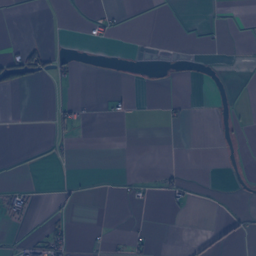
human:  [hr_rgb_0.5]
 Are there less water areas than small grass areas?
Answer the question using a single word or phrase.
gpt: no

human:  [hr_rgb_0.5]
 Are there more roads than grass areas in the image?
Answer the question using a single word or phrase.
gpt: no

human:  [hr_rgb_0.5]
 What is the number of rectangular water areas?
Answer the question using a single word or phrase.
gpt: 4

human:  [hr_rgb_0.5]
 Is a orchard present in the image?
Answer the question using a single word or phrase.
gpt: yes

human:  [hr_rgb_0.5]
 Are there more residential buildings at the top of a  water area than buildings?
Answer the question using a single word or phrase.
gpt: no

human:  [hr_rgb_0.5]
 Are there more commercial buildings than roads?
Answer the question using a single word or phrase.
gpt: no

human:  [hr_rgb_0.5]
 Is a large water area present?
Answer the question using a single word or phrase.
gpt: yes

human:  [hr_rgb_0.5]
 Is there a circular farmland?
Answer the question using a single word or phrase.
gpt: no

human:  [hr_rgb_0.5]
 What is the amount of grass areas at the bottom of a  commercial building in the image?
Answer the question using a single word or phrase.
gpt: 62

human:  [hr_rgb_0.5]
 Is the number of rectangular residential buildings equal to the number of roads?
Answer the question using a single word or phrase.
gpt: no

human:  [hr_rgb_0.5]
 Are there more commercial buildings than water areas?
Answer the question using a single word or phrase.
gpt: no

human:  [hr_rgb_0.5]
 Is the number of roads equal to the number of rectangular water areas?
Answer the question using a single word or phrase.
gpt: no

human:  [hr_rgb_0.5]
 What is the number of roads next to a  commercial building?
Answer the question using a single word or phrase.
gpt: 43

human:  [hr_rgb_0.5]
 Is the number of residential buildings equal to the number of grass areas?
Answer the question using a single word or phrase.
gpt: no

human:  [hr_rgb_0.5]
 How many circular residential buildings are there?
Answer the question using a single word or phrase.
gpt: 0

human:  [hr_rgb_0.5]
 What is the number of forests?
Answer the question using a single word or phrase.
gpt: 26

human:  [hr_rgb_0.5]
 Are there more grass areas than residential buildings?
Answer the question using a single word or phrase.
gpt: no

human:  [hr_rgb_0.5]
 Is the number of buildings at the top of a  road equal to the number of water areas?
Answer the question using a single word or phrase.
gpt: no

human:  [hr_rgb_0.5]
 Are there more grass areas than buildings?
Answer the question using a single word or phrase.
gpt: no

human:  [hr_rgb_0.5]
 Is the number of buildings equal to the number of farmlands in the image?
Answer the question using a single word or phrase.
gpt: no

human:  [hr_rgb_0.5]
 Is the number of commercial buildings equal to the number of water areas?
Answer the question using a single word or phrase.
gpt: no

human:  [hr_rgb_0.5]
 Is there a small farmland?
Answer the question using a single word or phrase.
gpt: yes

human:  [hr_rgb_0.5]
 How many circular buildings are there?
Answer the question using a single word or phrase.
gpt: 0

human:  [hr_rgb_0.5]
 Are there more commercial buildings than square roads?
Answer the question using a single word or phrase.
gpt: yes

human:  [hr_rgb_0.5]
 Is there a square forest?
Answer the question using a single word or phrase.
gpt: no

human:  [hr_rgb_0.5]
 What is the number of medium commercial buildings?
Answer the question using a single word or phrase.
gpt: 0

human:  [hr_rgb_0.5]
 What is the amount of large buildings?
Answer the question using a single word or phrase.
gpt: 1

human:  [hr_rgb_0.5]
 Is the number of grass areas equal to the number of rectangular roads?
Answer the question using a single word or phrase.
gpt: no

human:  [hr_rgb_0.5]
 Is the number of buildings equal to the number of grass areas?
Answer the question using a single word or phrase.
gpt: no

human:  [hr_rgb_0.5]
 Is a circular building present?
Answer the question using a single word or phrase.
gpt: no

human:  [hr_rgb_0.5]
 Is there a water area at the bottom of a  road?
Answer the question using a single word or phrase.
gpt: yes

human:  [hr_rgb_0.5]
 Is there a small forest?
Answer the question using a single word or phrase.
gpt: yes

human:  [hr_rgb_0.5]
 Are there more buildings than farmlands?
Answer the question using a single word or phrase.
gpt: yes

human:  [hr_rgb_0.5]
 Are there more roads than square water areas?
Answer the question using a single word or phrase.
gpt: yes

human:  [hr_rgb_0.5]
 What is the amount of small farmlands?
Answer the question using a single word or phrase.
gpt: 1

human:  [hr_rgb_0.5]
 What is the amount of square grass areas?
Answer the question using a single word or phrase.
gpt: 0